Question: using a self signed certificate in Exchange 2010, Error displays in Outlook 2013 ( image is Microsoft example)

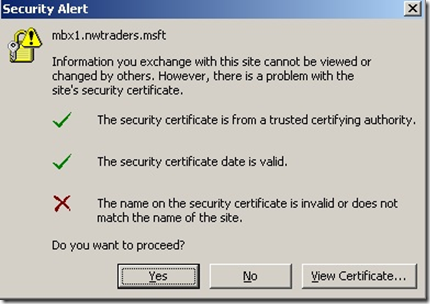
Answer: <URL>
Shows a clear nice well explained answer how to do this. Works perfect.